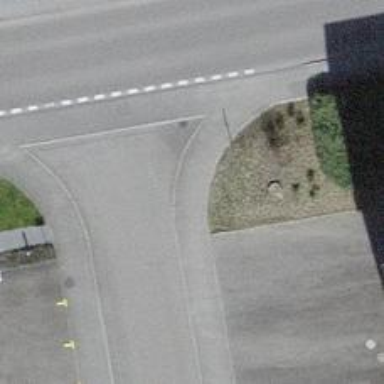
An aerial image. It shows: Sidewalk.